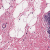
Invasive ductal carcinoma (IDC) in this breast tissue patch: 0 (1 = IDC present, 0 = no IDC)